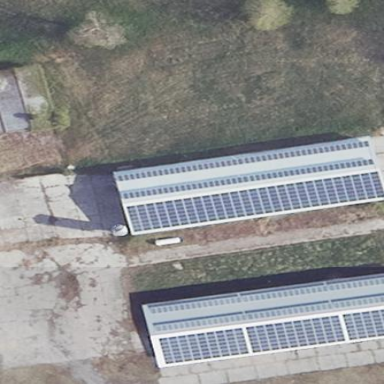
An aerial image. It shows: Gabled roof on farm auxiliary building with solar photovoltaic panel generator providing electricity through small installation. The orientation of the roof is along the direction of the generator.